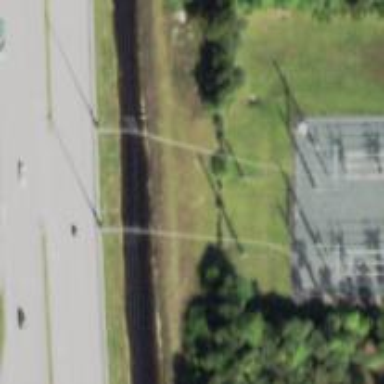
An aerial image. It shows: Power tower.